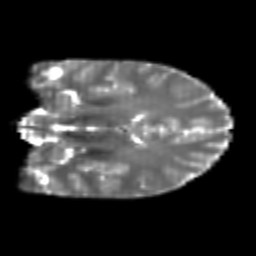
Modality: T2w
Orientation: coronal
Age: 22
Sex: male
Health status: healthy
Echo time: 0.074 s